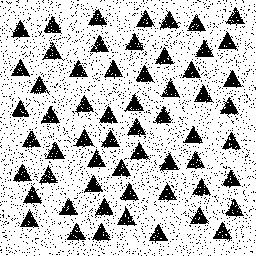
Squares: 0
Triangles: 59
Stars: 0
Total shapes: 59